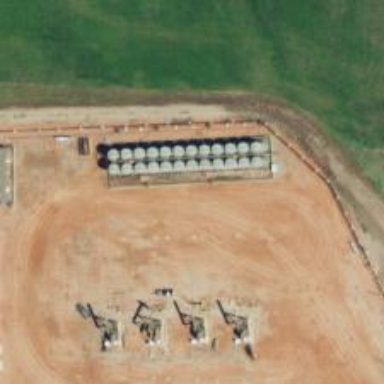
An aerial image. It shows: Storage tank with man-made structure.